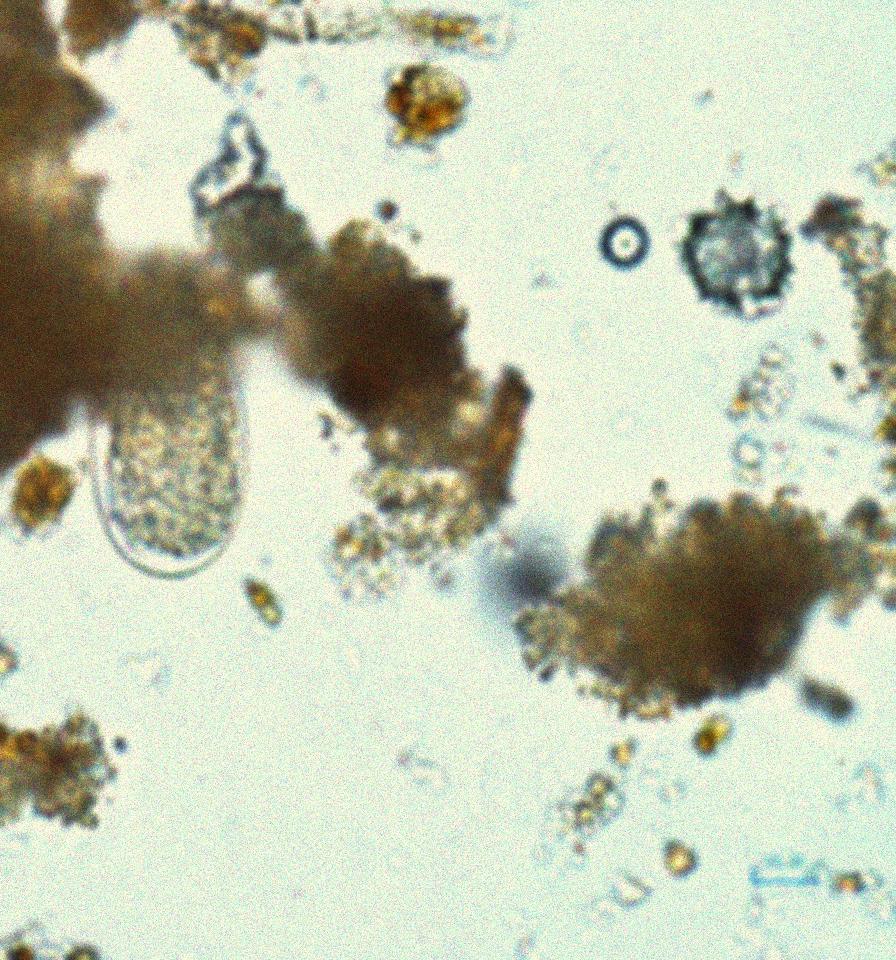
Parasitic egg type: Hookworm egg